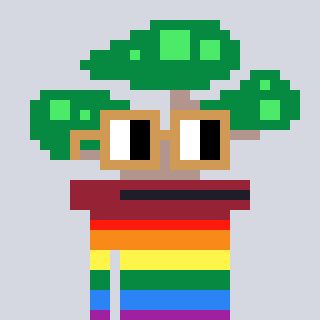
a pixel art character with square brown glasses, a bonsai-shaped head and a darkpink-colored body on a cool background